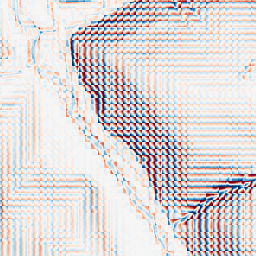
Category: wavelet
Decomposition family: wavelet_biorthogonal
Decomposition parameters: wavelet: bior1.3
level: 3
Upsampling method: nearest
Upsampling parameters: scale: 2
Upsampling scale: 2